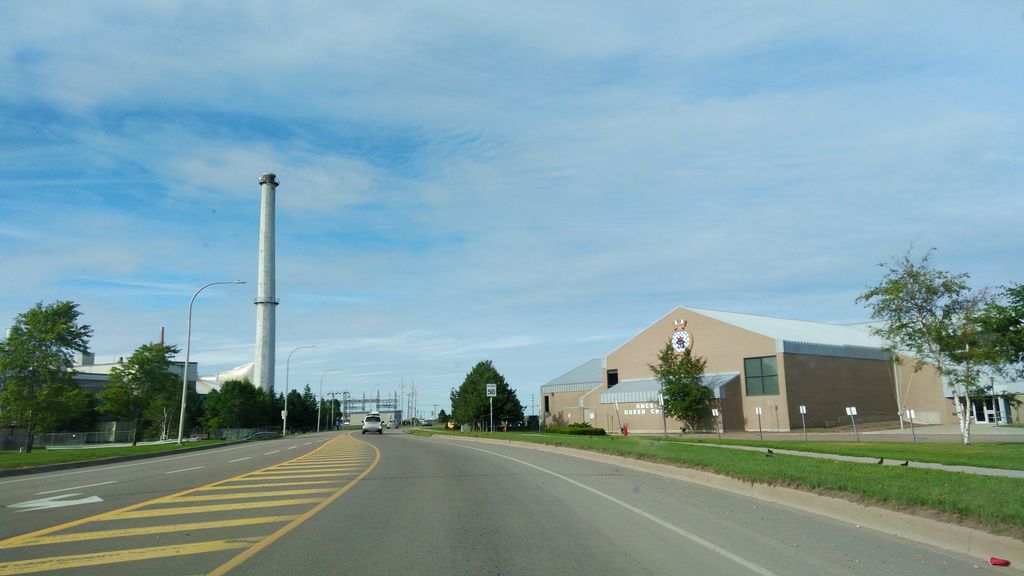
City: charlottetown